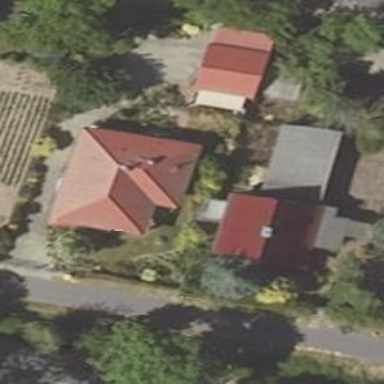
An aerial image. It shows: Simple house.